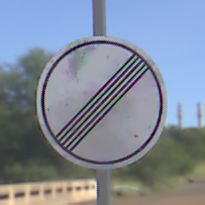
Verkehrszeichen: EndeSaemtlicherBegrenzungen
Umgebung: Outdoor, RoadRail
Tageszeit: MorningAfternoon
Wetter: PartlyCloudy
Licht: Natural
Jahreszeit: NotSpecified
Kontrast: HighContrast